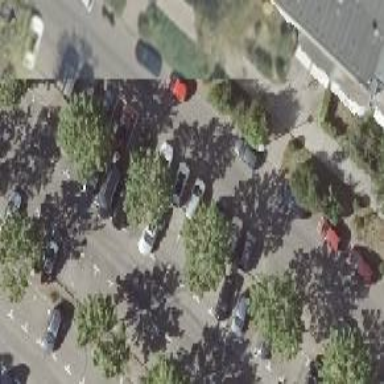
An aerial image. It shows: Street-side parking area with asphalt surface.